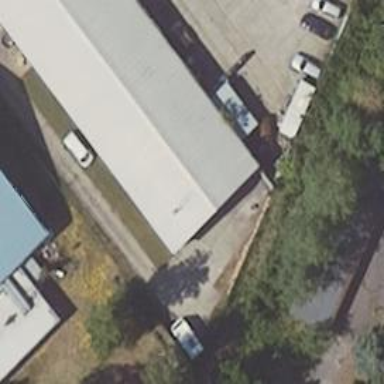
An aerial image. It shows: Commercial building.